Aerial crown-view tile of a tropical tree (Barro Colorado Island, Panama), acquired 20250715:
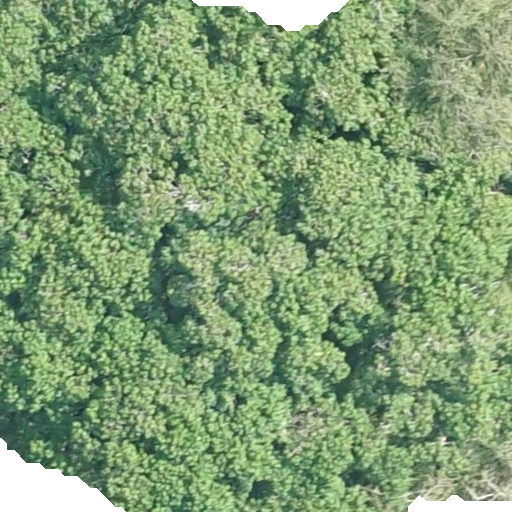
Species: Hura crepitans
GBIF accepted scientific name: Hura crepitans
Crown area: 545.208 m²